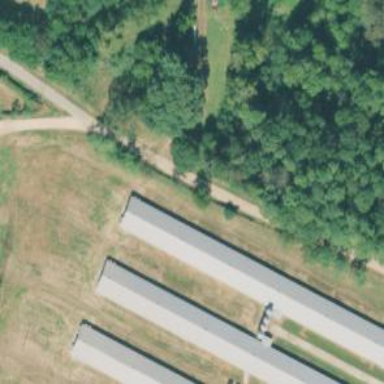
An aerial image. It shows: Poultry house.